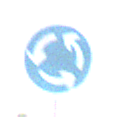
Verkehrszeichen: Kreisverkehr
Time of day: Midday
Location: Outdoor (RoadRail)
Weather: PartlyCloudy
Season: NotSpecified
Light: Natural